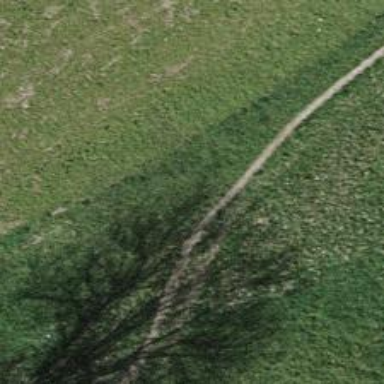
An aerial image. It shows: Path on the ground.